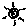
Label: sun